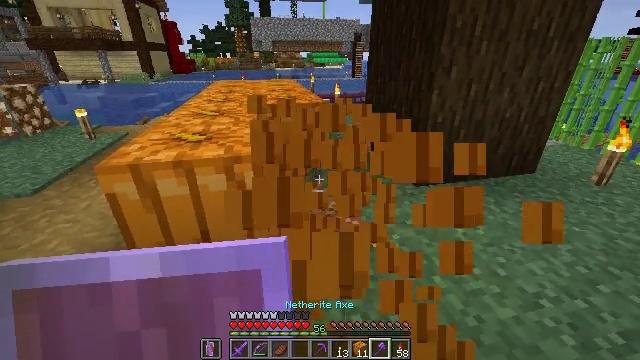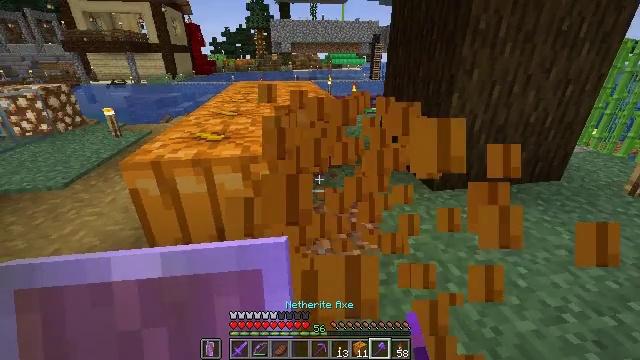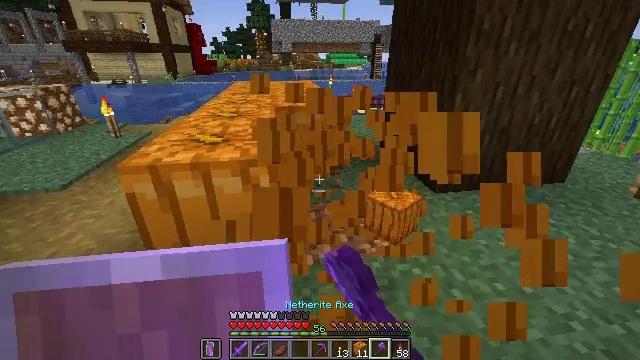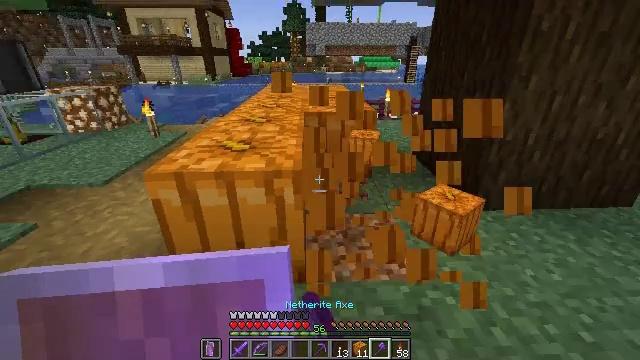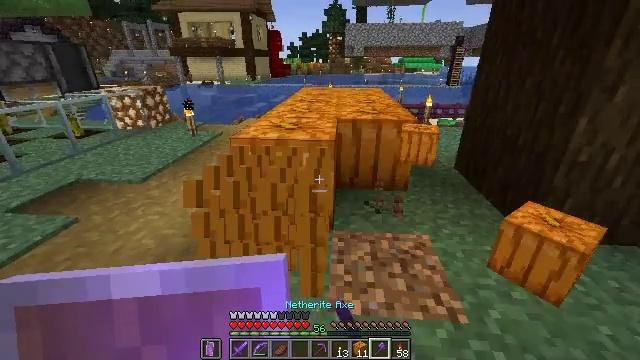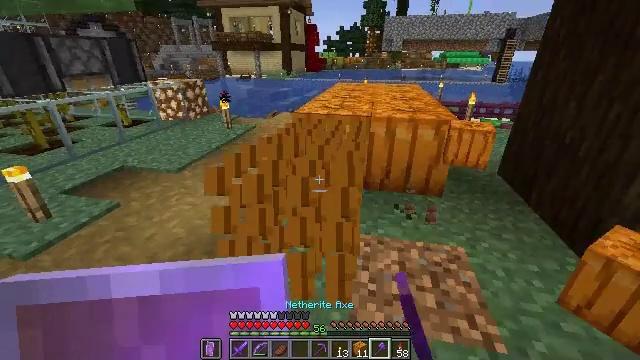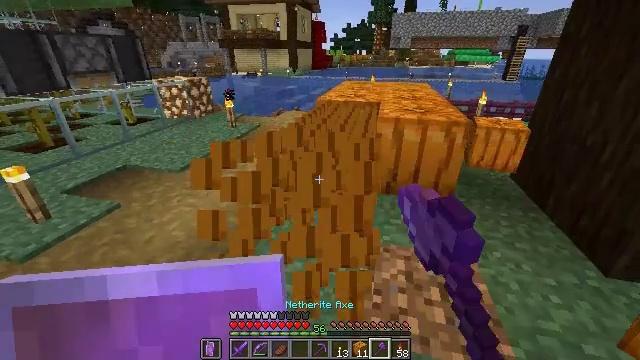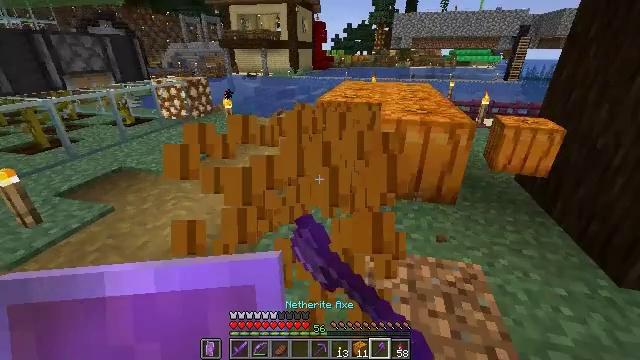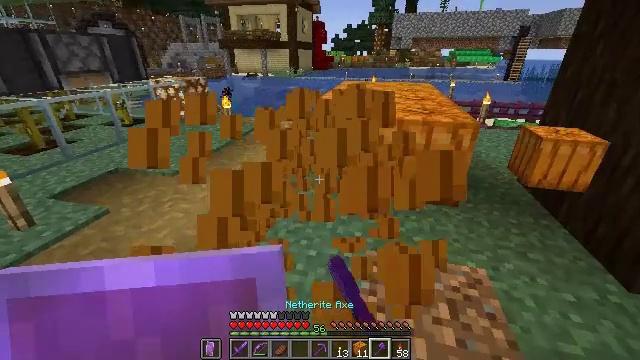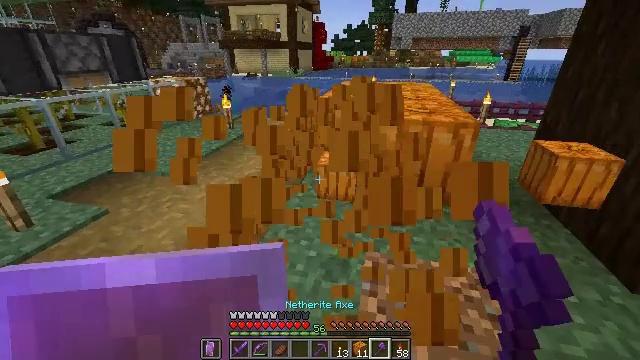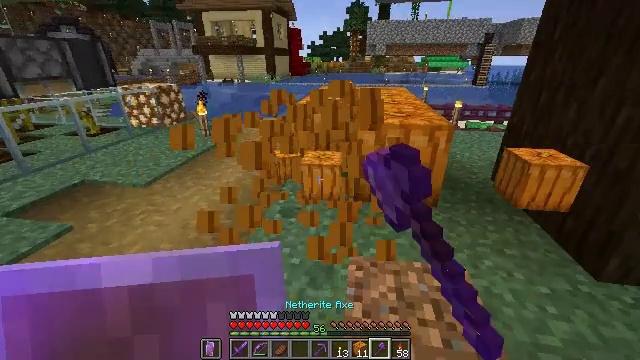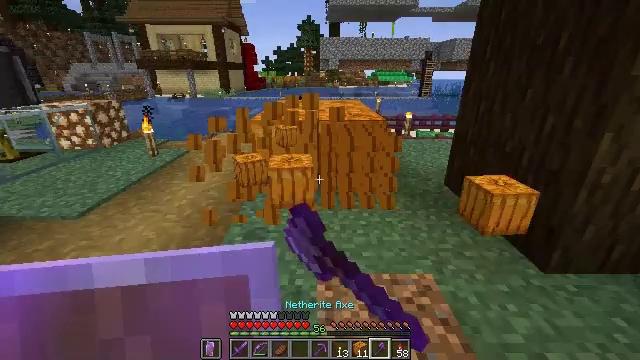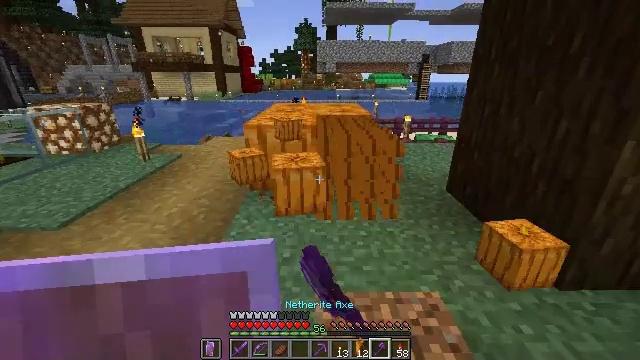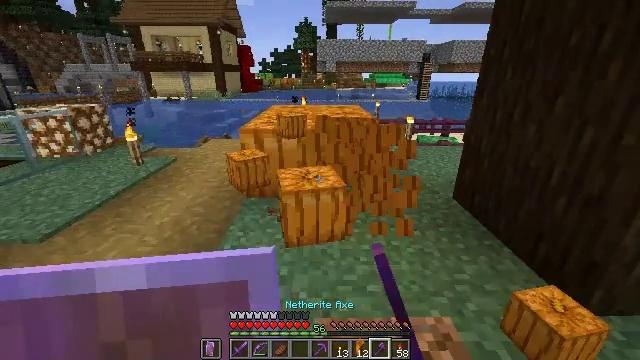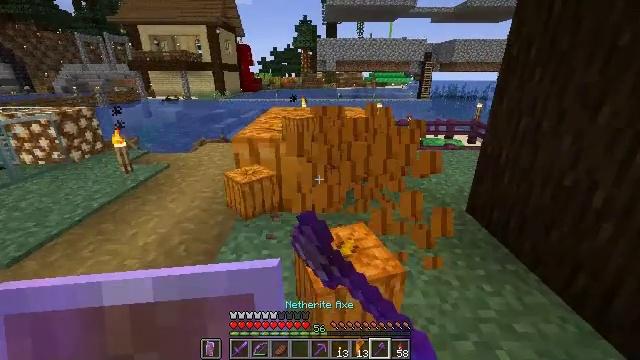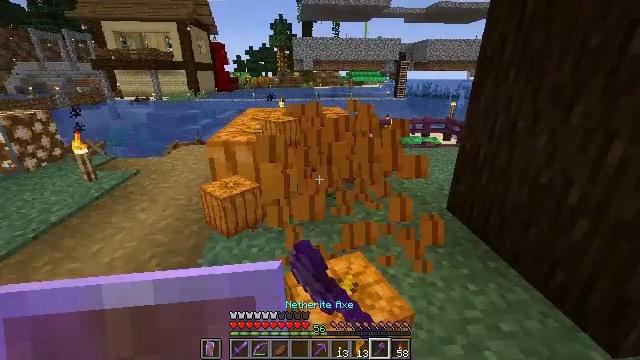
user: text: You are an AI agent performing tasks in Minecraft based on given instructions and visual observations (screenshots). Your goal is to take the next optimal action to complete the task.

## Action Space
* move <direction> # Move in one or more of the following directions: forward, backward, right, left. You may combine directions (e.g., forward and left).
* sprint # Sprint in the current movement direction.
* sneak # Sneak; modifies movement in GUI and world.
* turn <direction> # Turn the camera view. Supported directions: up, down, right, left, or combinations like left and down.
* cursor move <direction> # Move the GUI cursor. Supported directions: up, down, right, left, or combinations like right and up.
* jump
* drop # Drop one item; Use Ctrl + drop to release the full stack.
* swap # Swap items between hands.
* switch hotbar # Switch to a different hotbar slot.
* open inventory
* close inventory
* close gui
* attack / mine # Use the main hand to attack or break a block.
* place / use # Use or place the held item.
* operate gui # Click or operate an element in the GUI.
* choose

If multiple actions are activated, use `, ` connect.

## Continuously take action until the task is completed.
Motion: motion action
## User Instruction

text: Collect the pumpkin by holding left button.
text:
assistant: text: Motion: turn left, attack / mine
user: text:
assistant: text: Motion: move forward, attack / mine
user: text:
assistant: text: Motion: move forward, turn left, attack / mine
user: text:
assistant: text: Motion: move forward, turn left, attack / mine
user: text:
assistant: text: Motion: move forward, turn left and down, attack / mine
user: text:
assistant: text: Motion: turn left, attack / mine
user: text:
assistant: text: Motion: attack / mine
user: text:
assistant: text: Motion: attack / mine
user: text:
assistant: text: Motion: attack / mine
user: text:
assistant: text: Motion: move forward, turn right and up, attack / mine
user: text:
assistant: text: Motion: move forward, turn right and up, attack / mine
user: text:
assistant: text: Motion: move forward, attack / mine
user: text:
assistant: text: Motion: move forward, attack / mine
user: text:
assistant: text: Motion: move forward, attack / mine
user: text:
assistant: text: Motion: move forward, turn right, attack / mine
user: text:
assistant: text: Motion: move forward, turn right, attack / mine
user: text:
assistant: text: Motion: turn right, attack / mine
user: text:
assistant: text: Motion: turn left, attack / mine
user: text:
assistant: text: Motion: move forward, turn left and up, attack / mine
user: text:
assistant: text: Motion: move forward, turn left, attack / mine
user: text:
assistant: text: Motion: move forward, attack / mine
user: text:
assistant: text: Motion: move forward, attack / mine
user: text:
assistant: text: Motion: move forward, attack / mine
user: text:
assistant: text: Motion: move forward, attack / mine
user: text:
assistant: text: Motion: move forward, attack / mine
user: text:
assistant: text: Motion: move forward, turn right and down, attack / mine
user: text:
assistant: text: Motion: move forward, turn right and down, attack / mine
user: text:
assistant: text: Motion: move forward, attack / mine
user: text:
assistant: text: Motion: move forward, attack / mine
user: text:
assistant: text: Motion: move forward, turn left, attack / mine